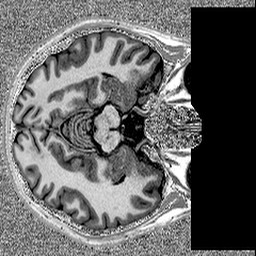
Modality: MP2RAGE
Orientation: axial
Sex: male